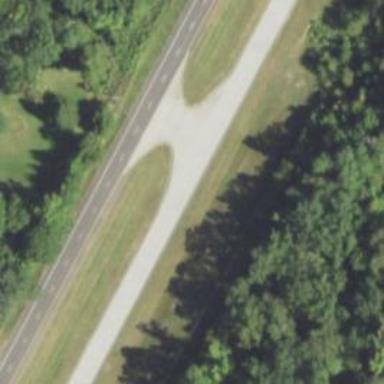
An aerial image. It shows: Trunk link highway.